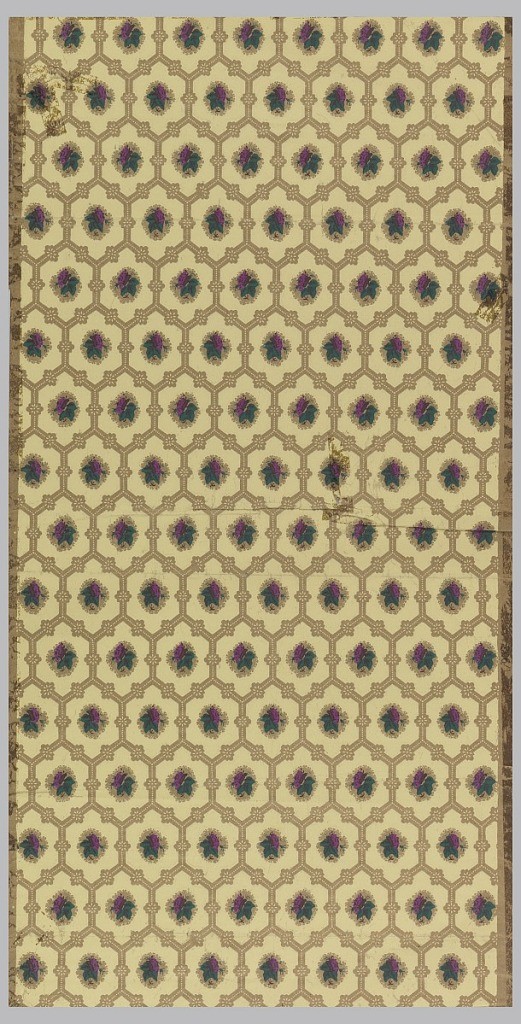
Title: Sidewall
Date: ca. 1860
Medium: Machine-printed
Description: Small-scale diaper or honeycomb pattern with inset of petite purple flower. Printed in selvedge: "953".